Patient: sex F, age 62
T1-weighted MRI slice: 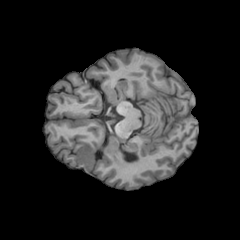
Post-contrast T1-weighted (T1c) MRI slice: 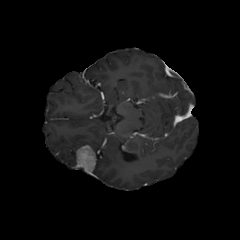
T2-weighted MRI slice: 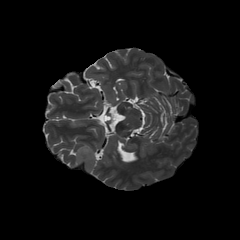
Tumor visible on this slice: yes
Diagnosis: Glioblastoma, IDH-wildtype
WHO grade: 4